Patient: sex F, age 26
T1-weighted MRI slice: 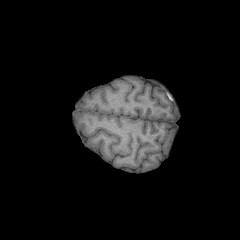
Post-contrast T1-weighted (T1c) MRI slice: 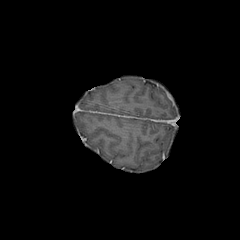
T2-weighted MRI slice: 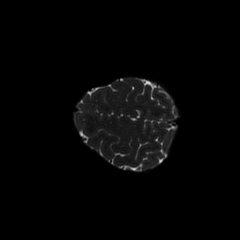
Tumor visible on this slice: no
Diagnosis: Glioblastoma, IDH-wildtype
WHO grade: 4